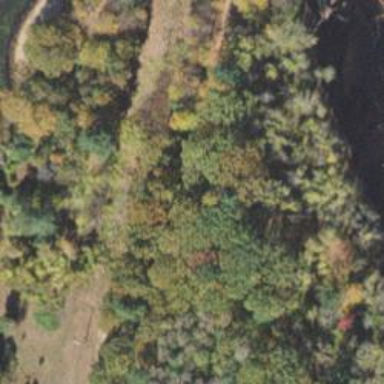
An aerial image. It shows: Abandoned railway.